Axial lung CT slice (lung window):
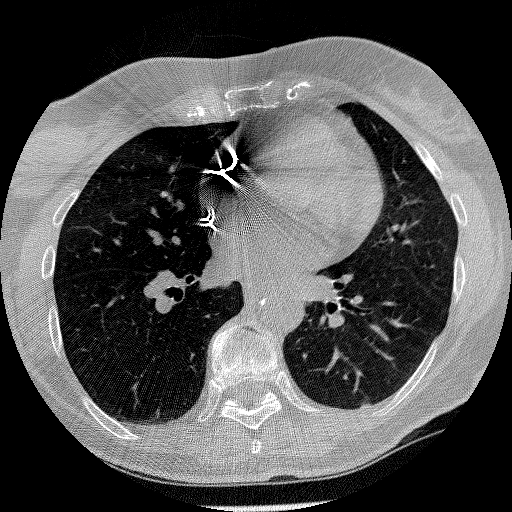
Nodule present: no